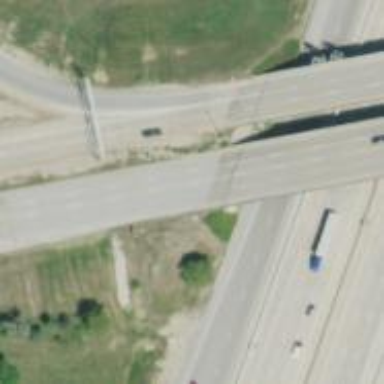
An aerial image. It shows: Primary highway.